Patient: sex M, age 53
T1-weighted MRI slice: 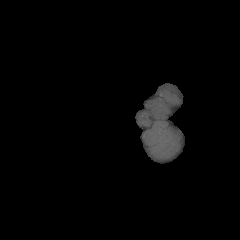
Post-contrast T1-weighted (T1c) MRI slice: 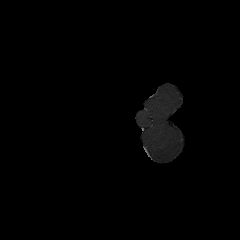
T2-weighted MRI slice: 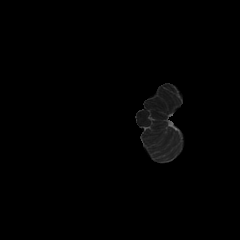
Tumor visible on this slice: no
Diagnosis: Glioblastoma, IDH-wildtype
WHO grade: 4